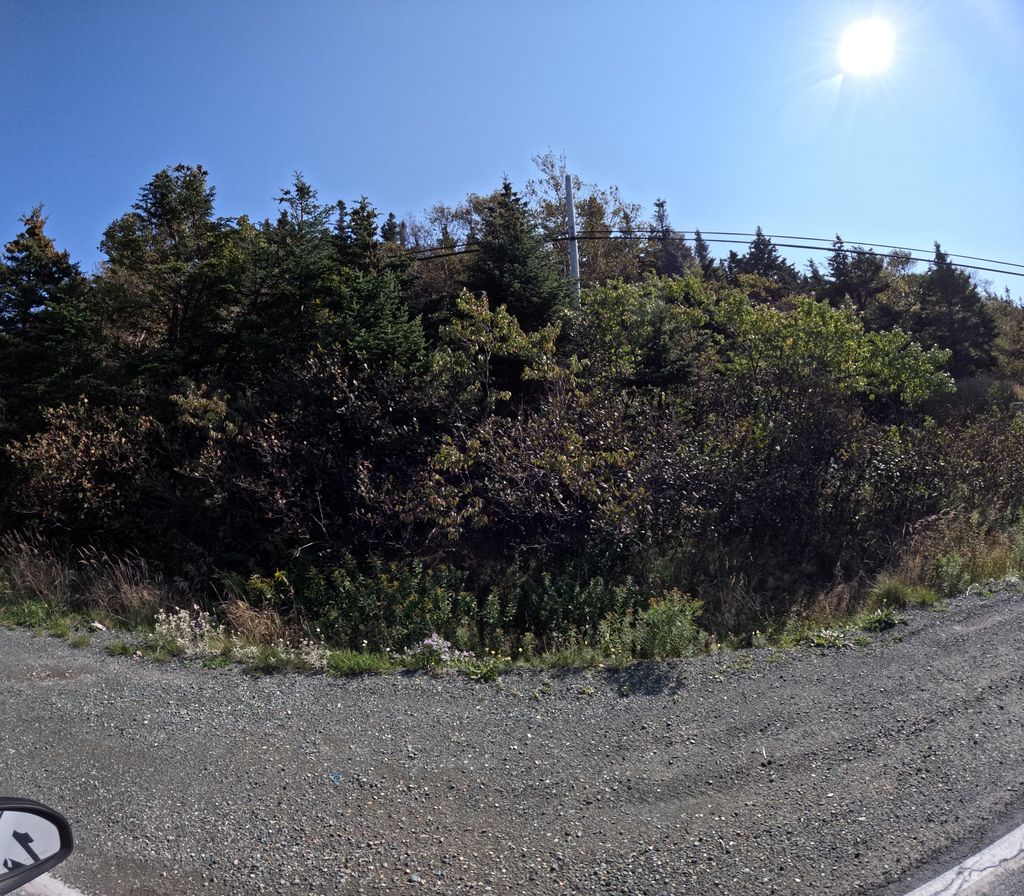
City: st_johns